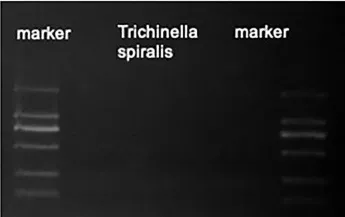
(B,C)
Fasciola Hepatica and Trichinella spiralis identification of gene amplification.
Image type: radiology (ultrasound)